Interaction volume radius: 5 \u00c5
Interaction volume height: 10 \u00c5
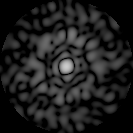
Disorder parameter: 0.8592